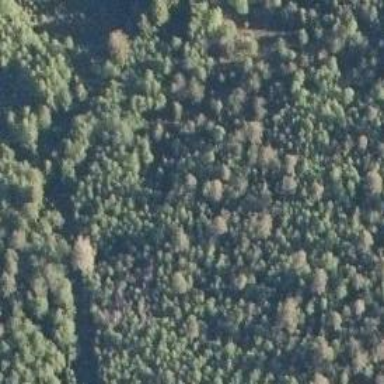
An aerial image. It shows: Beautiful woodland area.